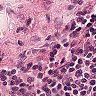
Metastatic tissue present: no